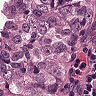
Metastatic tissue present: yes